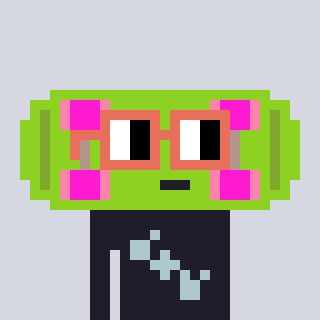
a pixel art character with square orange glasses, a skateboard-shaped head and a grayscale-colored body on a cool background